Question: This is a snake game. How many steps do you need to take from the current state to eat the food?
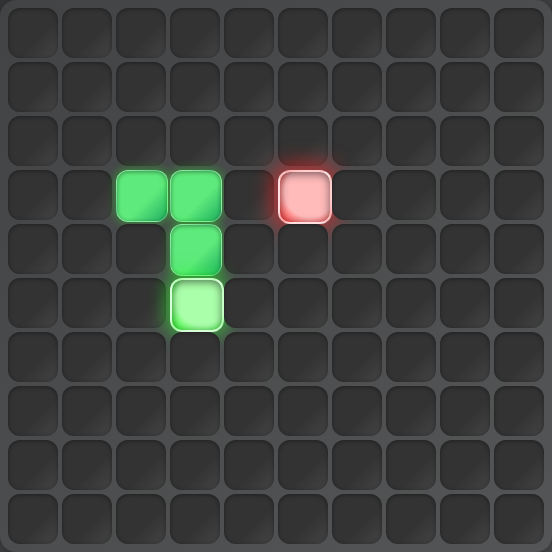
Answer: 4